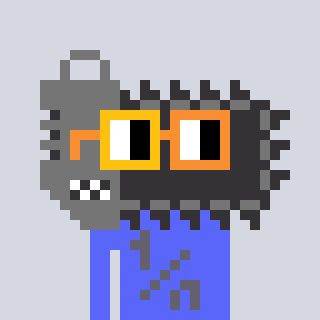
a pixel art character with square yellow and orange glasses, a chainsaw-shaped head and a purple-colored body on a cool background